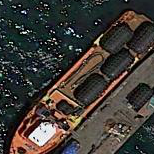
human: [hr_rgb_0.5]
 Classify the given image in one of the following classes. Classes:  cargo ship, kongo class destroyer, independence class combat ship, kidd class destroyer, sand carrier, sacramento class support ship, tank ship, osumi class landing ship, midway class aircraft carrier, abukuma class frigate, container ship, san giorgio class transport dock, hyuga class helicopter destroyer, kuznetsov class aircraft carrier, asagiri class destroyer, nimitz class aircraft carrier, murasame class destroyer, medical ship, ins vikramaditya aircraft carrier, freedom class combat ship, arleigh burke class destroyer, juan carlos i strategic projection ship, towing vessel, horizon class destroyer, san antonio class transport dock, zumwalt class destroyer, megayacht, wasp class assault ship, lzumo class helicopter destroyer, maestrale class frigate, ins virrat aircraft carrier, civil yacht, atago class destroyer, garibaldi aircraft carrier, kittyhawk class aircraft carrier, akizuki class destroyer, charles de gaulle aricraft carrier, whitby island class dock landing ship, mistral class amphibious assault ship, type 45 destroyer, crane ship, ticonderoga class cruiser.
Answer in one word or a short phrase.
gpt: Cargo ship